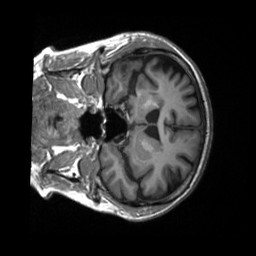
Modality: T1w
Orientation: coronal
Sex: female
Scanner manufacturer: siemens
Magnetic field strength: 3 T
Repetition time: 2.3 s
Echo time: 0.00226 s